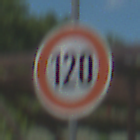
Verkehrszeichen: Geschwindigkeit120
Umgebung: Outdoor, Nature
Tageszeit: Midday
Wetter: PartlyCloudy
Licht: Natural
Jahreszeit: NotSpecified
Kontrast: HighContrast